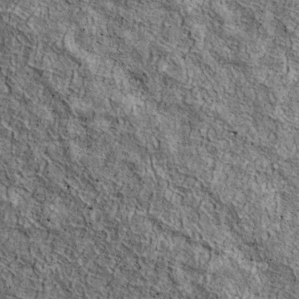
Label: non_frost